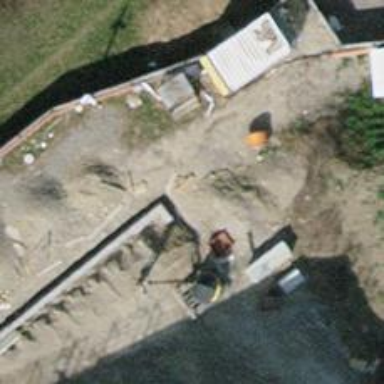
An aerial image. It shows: Surveillance system is in place.